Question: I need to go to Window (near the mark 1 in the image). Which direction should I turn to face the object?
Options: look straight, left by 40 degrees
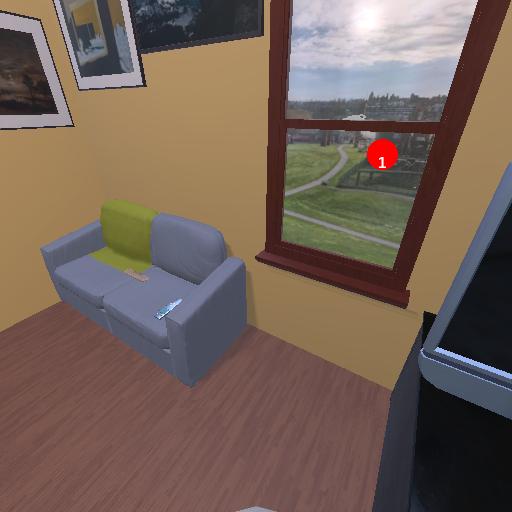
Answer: look straight